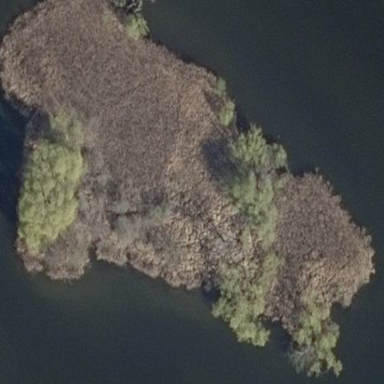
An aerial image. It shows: Islet covered with heath vegetation.